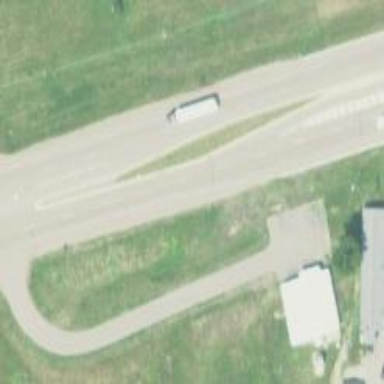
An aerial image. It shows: Primary highway.